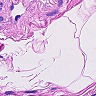
Metastatic tissue present: no